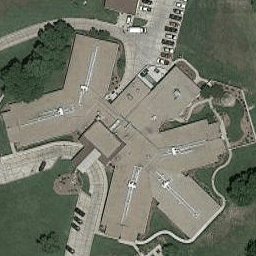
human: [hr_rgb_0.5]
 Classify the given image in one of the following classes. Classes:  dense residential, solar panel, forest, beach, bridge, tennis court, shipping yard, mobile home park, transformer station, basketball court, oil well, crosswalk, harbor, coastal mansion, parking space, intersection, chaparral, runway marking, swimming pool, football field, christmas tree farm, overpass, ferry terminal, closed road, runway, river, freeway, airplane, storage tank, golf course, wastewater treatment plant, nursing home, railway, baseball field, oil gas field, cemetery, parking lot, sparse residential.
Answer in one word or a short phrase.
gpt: nursing home